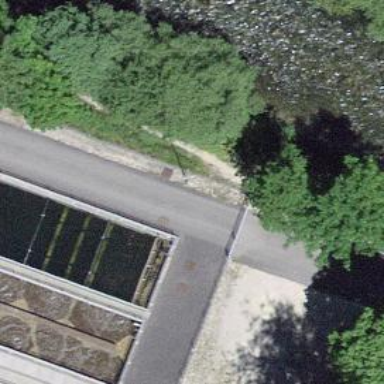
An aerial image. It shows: Lift gate barrier.